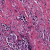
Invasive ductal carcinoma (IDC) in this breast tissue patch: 0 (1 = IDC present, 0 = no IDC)